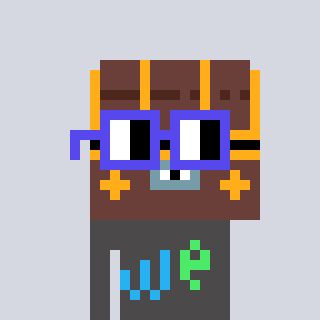
a pixel art character with square blue glasses, a treasure chest-shaped head and a grayscale-colored body on a cool background